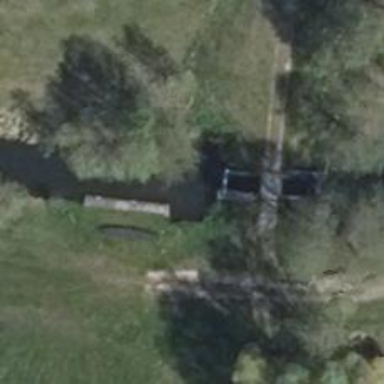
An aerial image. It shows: Lock gate on waterway.